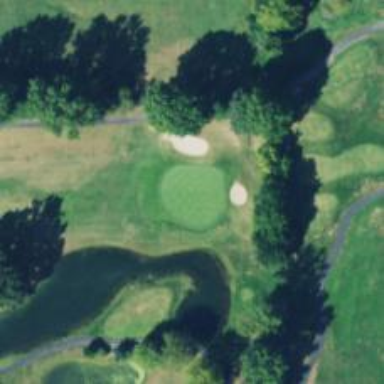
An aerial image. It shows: View of golf hole.